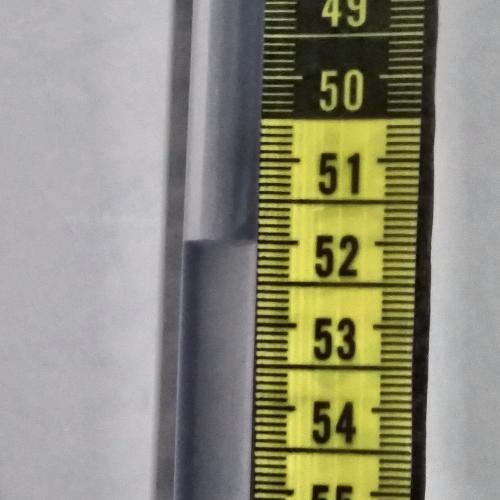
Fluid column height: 52.0 cm